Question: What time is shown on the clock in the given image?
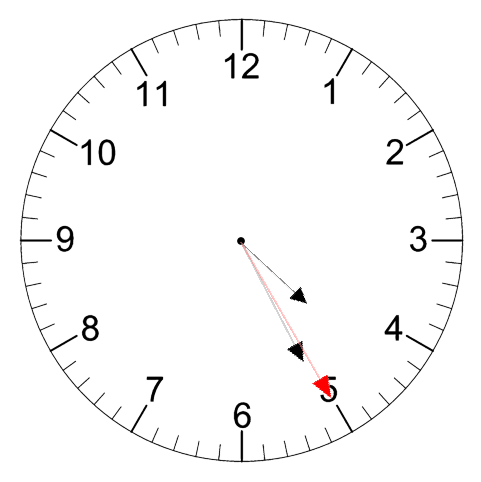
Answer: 04:25:25